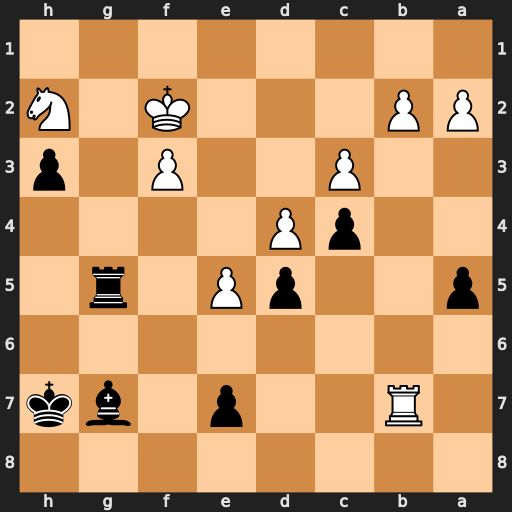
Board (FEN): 8/1R2p1bk/8/p2pP1r1/2pP4/2P2P1p/PP3K1N/8
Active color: b
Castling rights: -
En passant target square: -
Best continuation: Rg2+ Kf1 Rxh2